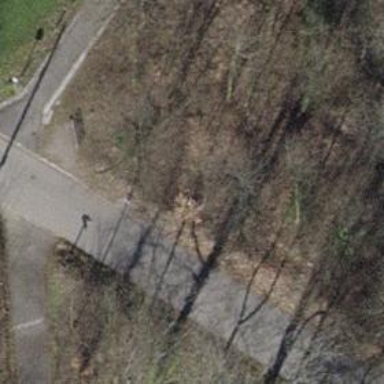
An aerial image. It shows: Brown bench.